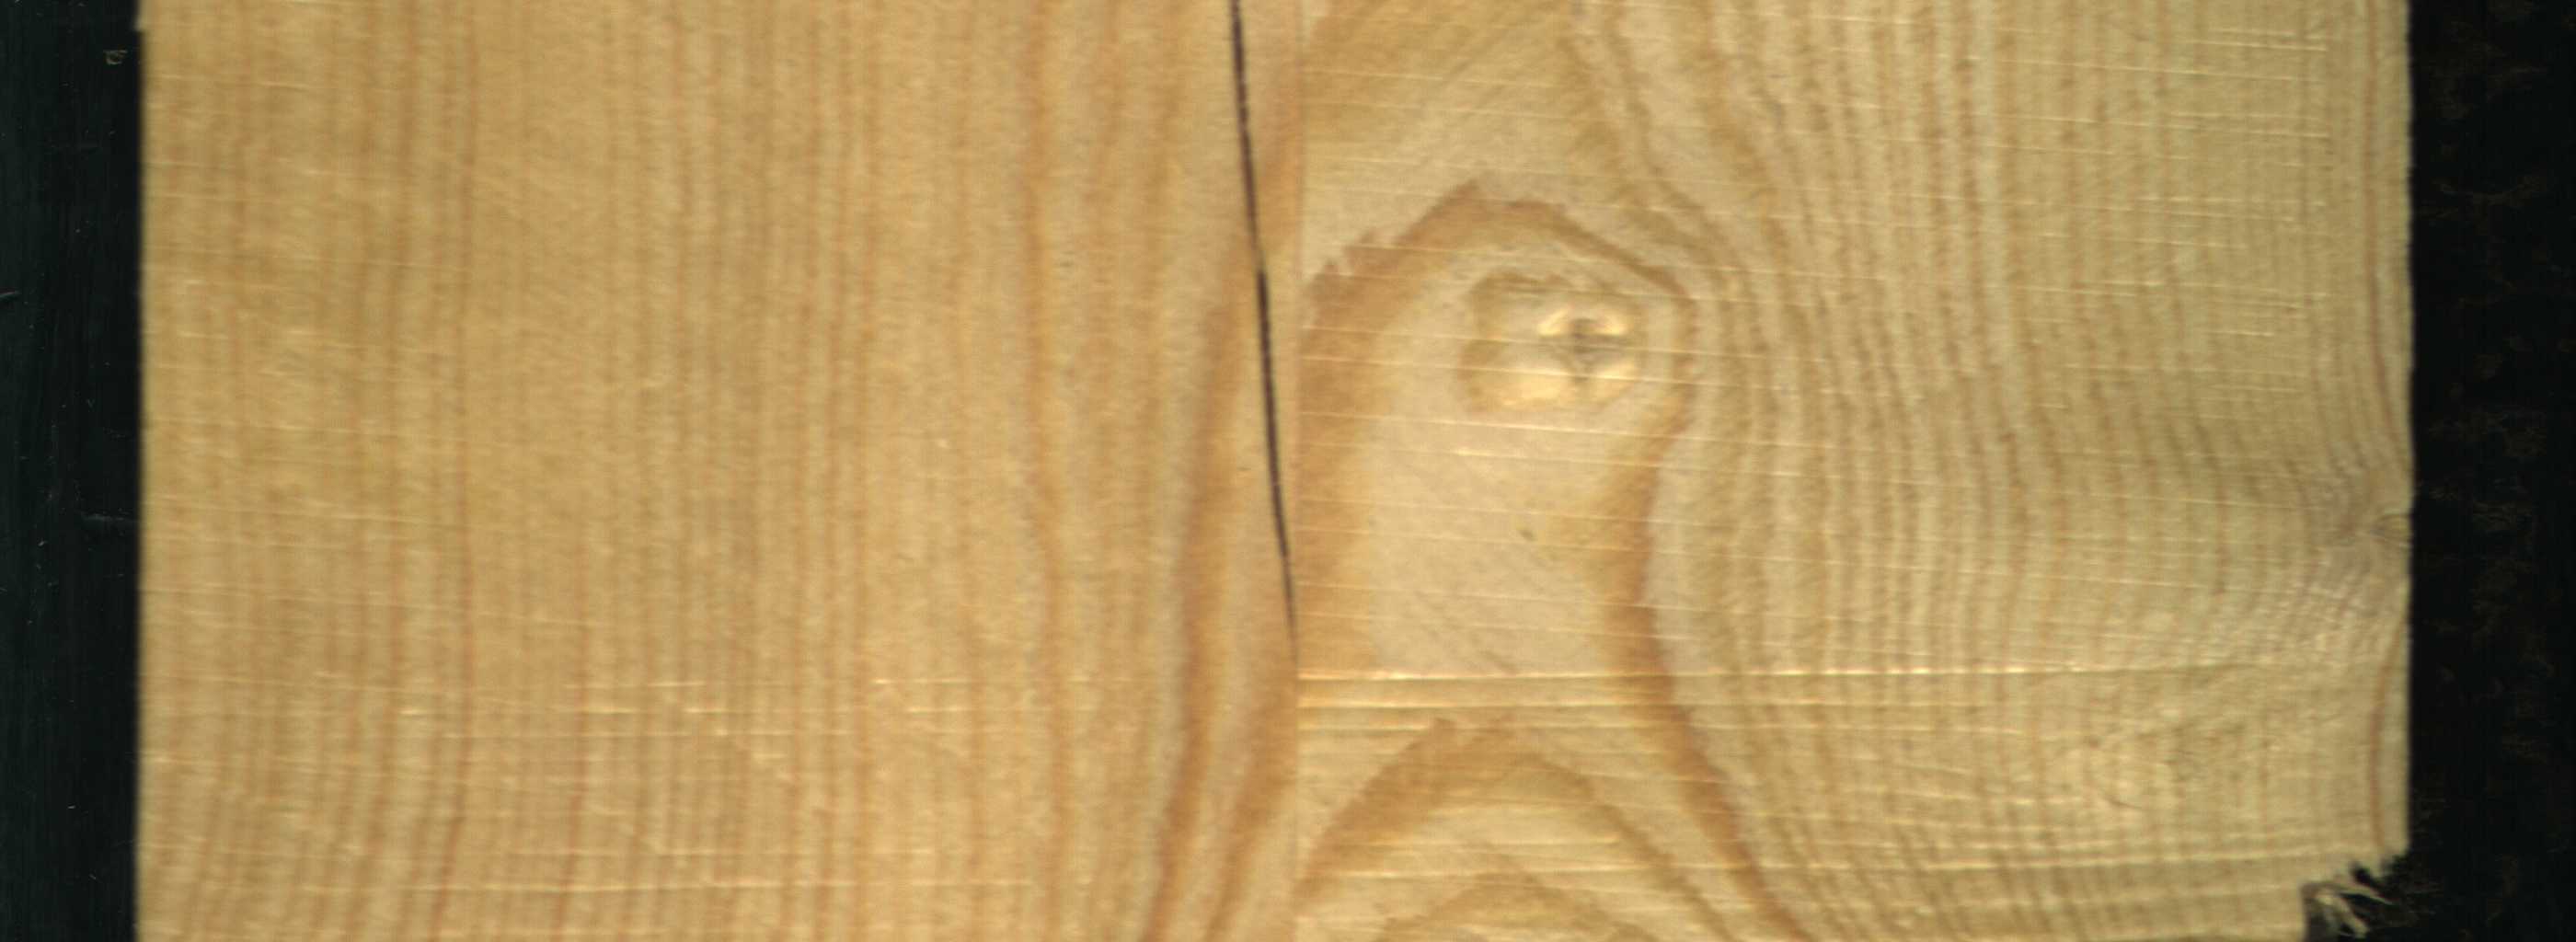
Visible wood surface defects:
Crack
Knot_missing